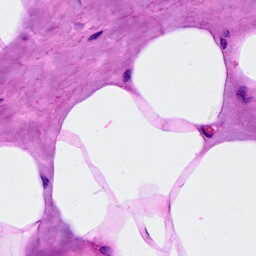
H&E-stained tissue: Breast